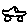
Label: car